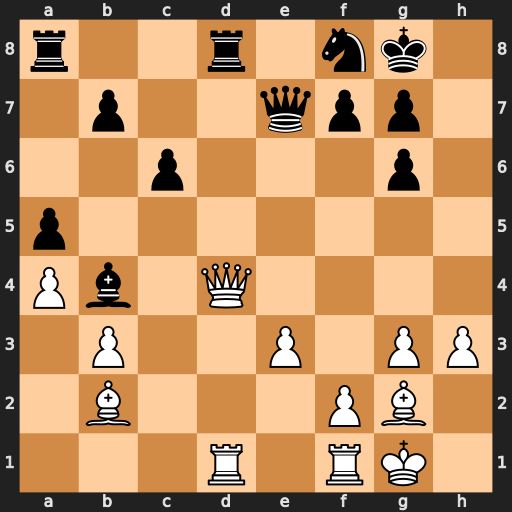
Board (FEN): r2r1nk1/1p2qpp1/2p3p1/p7/Pb1Q4/1P2P1PP/1B3PB1/3R1RK1
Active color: w
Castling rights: -
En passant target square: -
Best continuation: Qxg7#